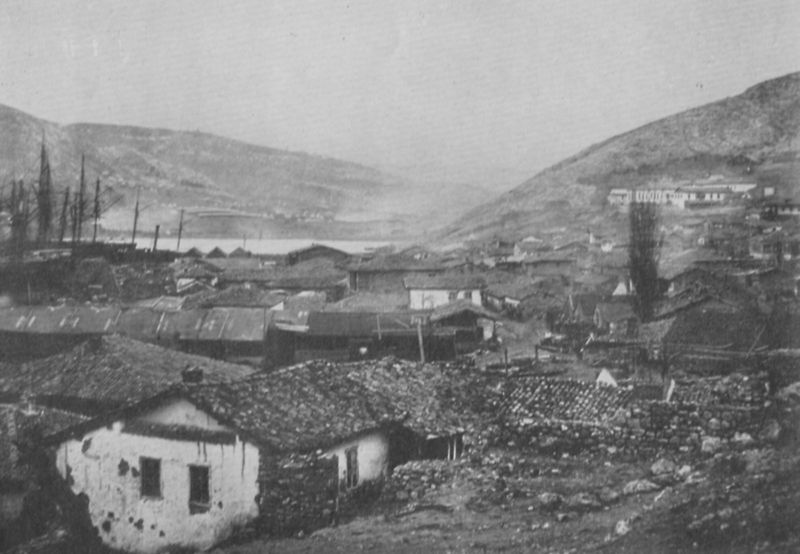
Titel: Ansicht von Balaclava mit Krankenhaus
Künstler: Roger Fenton
Standort: USA
Institution: Sammlung Gernsheim
Schlagwörter: baum, dunkel, felsen, himmel, wasser, weiß, bäume, fluss, landschaft, see, stadt, ufer, fenster, grau, hell, hintergrund, schwarz, dach, haus, arm, stein, steine, ferne, häuser, hügel, einsam, gewässer, hütte, rauch, wege, tal, kamin, zypressen, schiff, schiffe, ecke, ansicht, italien, abhang, russland, berge, fels, gebirge, hang, dorf, dächer, giebel, ziegel, dunst, nebel, kahl, geröll, hütten, hafen, schutt, masten, fischerdorf, krieg, bucht, unscharf, foto, fotografie, photographie, smog, schwarz-weiss, photo, kaputt, lac, lanschaft, siedlung, zerstört, armut, verfallen, niedrig, zerfall, rhein, südeuropa, seenlandschaft, talkessel, hhhh, hüggel, oft, schiffsmasten, tessin, grauer himmel, schiiff, niedrige häuser, hhhhhh